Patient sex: M
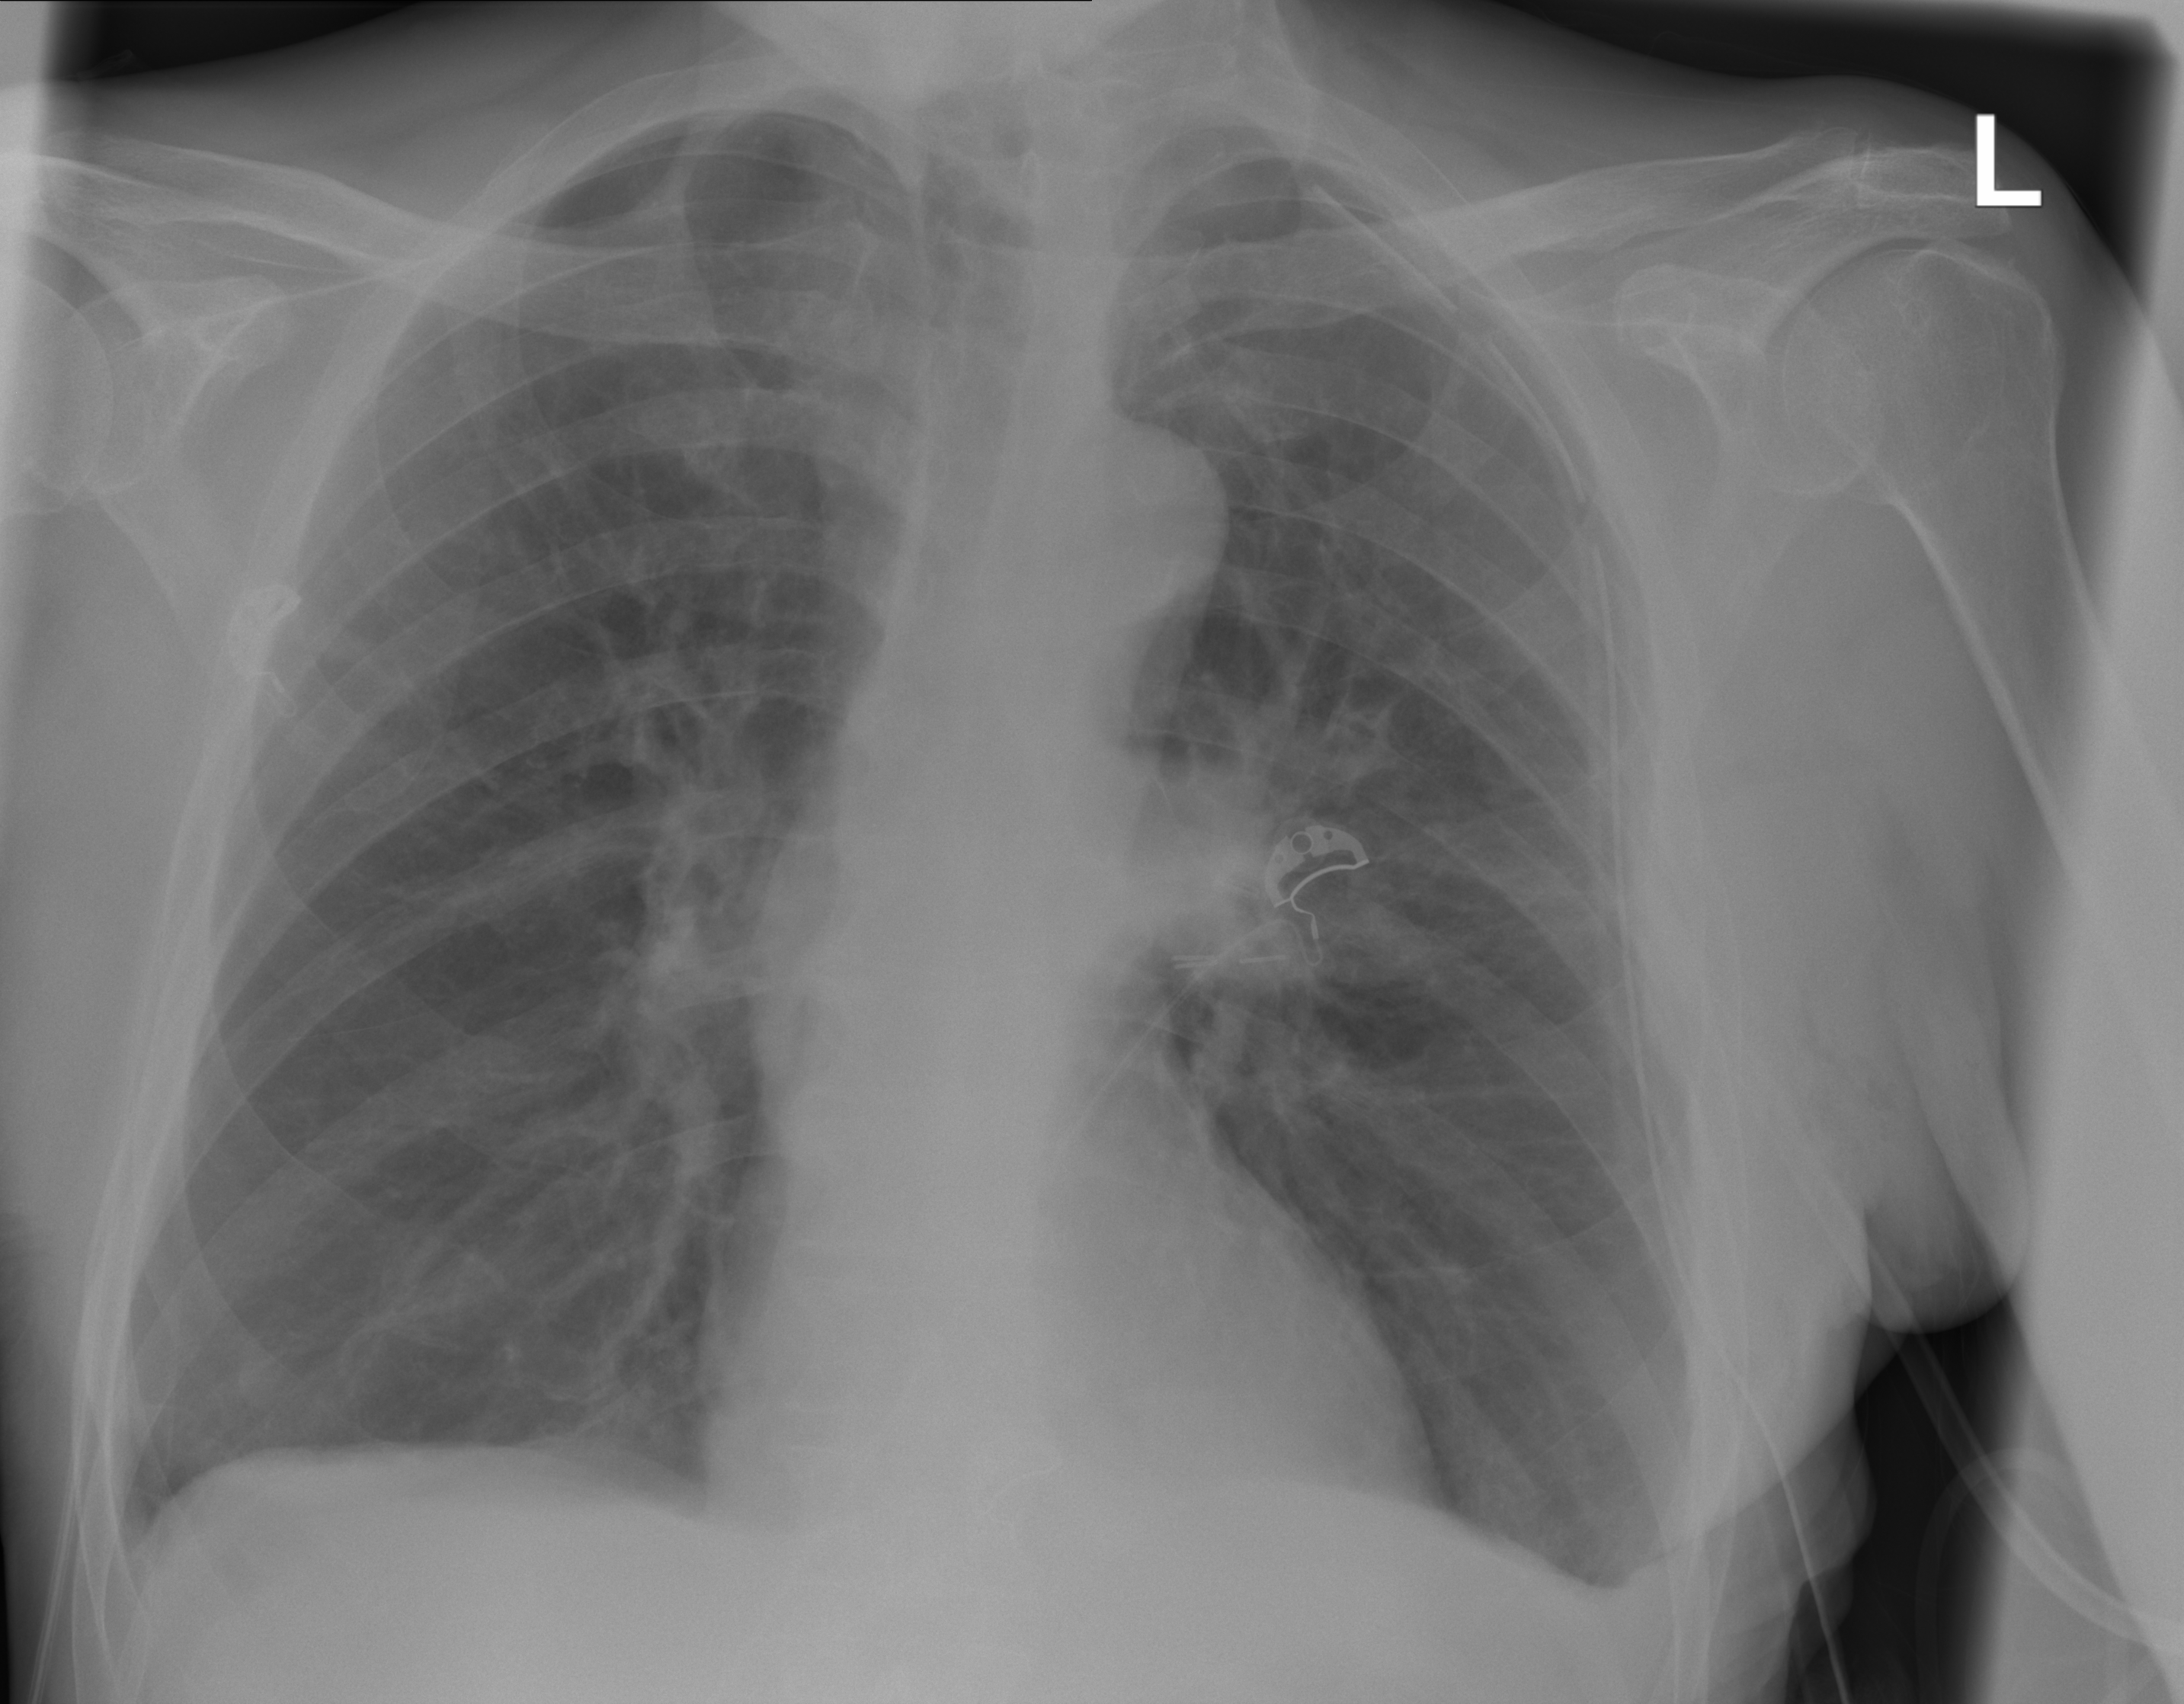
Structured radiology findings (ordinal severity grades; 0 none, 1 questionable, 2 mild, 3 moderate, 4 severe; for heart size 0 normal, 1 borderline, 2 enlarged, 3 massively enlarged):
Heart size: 0
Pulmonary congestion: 0
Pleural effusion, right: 0
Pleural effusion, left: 0
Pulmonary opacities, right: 0
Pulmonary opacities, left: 0
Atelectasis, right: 2
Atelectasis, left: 2